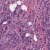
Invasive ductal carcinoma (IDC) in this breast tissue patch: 1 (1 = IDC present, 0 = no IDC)